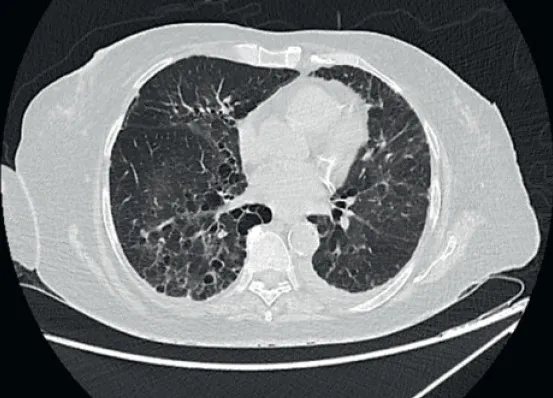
High-resolution CT thorax of the patient prior to initiation of CDK 4/6 inhibitor (Palbociclib).
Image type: radiology (ct)